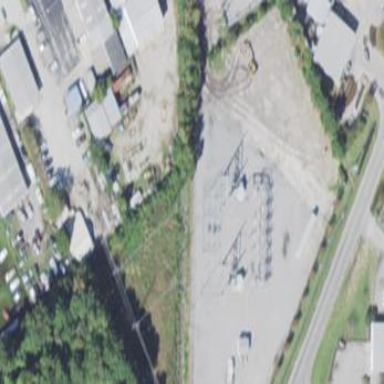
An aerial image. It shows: Distribution level power substation surrounded by fence.